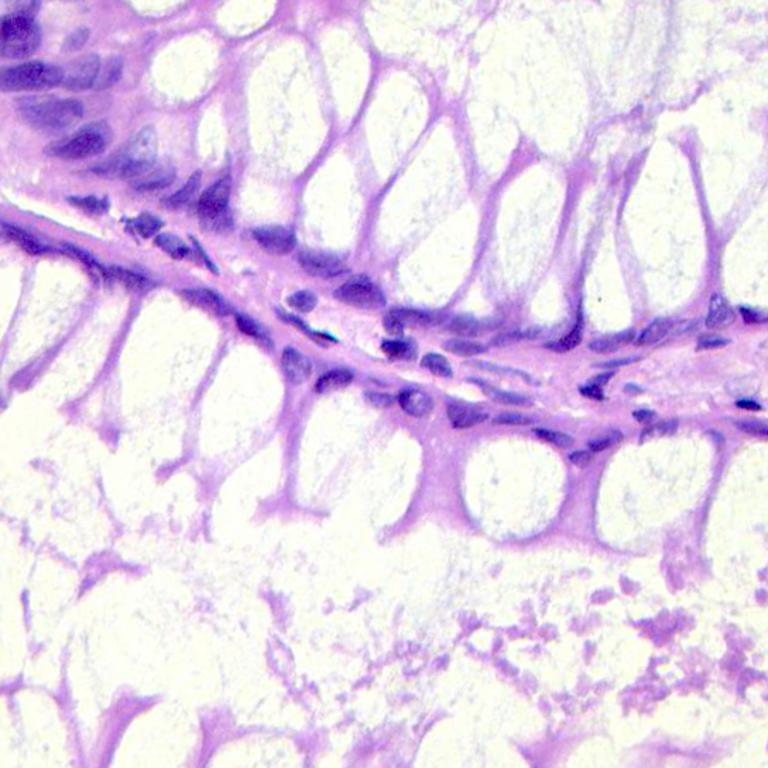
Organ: colon
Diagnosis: benign